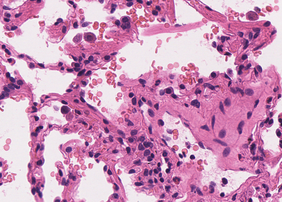
Tumor epithelial tissue: no
Tumor-associated stroma tissue: no
Normal tissue: yes